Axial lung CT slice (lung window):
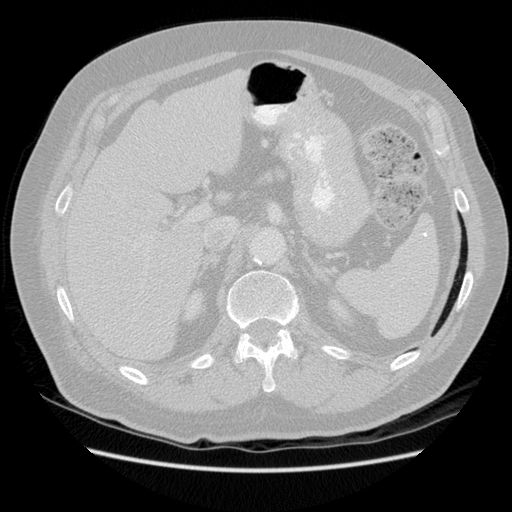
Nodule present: no